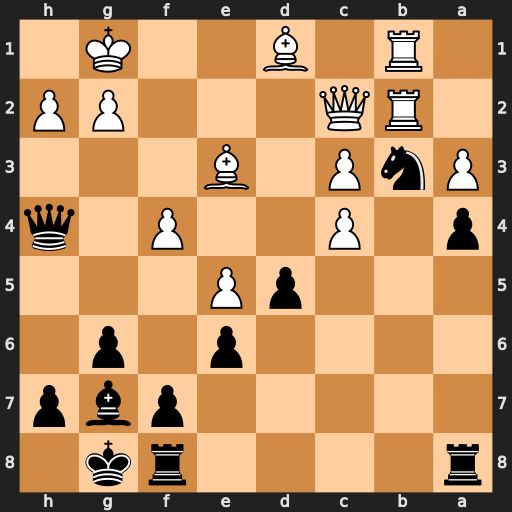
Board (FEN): r4rk1/5pbp/4p1p1/3pP3/p1P2P1q/PnP1B3/1RQ3PP/1R1B2K1
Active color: b
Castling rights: -
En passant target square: -
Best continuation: Qe1#